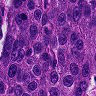
Metastatic tissue present: yes